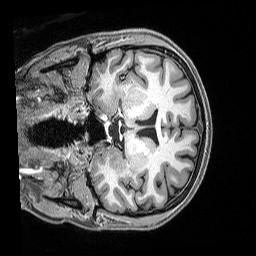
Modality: T1w
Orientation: coronal
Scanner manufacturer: siemens
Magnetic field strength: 3 T
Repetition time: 2.5 s
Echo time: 0.0029 s